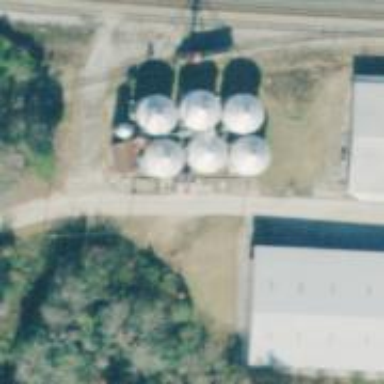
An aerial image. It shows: Silo.